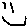
Label: smiley face